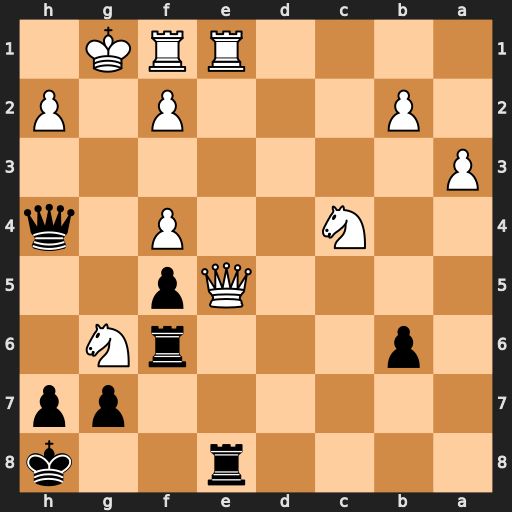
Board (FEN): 4r2k/6pp/1p3rN1/4Qp2/2N2P1q/P7/1P3P1P/4RRK1
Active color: b
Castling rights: -
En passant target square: -
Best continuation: Rxg6+ Kh1 Rxe5